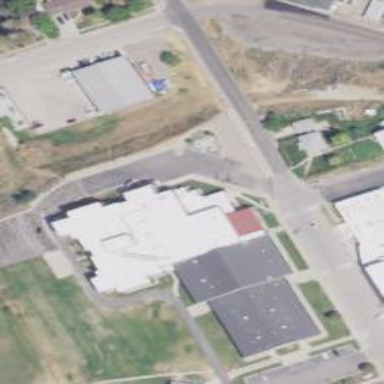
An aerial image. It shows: School.